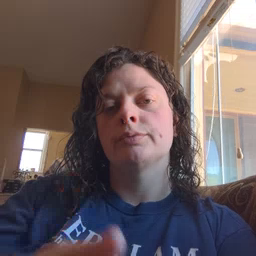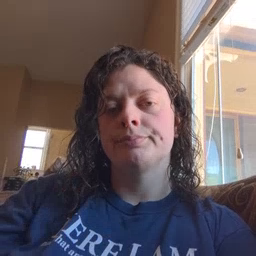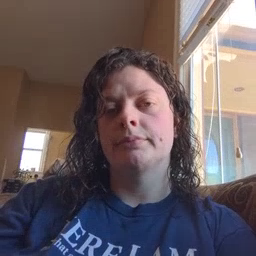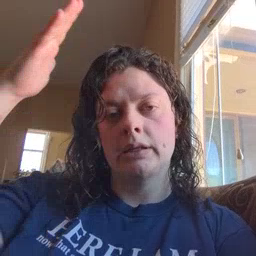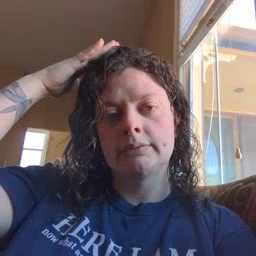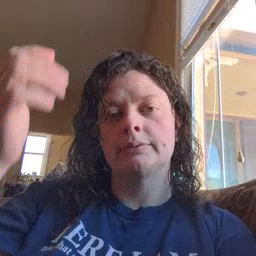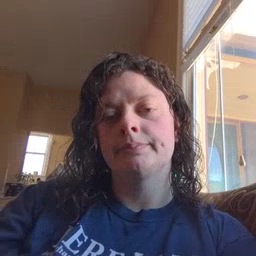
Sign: hat